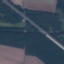
Label: Highway